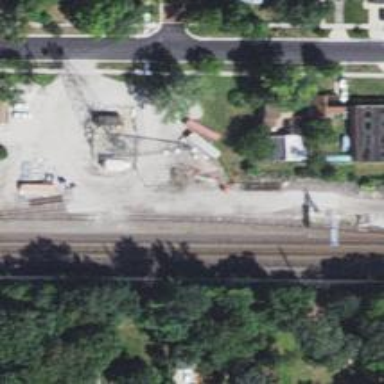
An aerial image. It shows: Railway siding with rails.